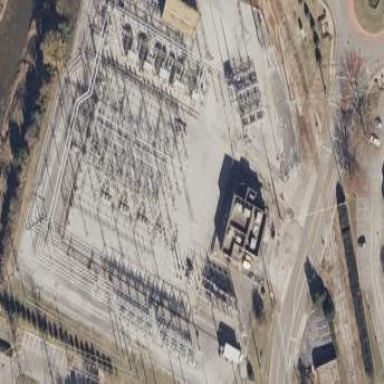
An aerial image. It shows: Outdoor substation at the transmission level.